Question: I have following JSON API, permanently provided by the Swiss Government.
<URL>
I am trying to list some content that does not appear in the first level - in my case some voting statistics ('jaStimmenInProzent') of every vote ('vorlagenId'):

I am using <URL>:
'''
import useSWR from "swr";
import "./styles.css";
const fetcher = (...args) => fetch(...args).then((response) => response.json());
export default function App() {
const { data, error } = useSWR(
"https://app-prod-static-voteinfo.s3.eu-central-1.amazonaws.com/v1/ogd/sd-t-17-02-20201129-eidgAbstimmung.json",
fetcher
);
if (error) return <h1>this is an error: {error}</h1>;
return (
<div className="App">
{data ? (
data.map((vorlagen) => <h1>{vorlagenId}</h1>)
) : (
<h1>loading...</h1>
)}
</div>
);
}
'''
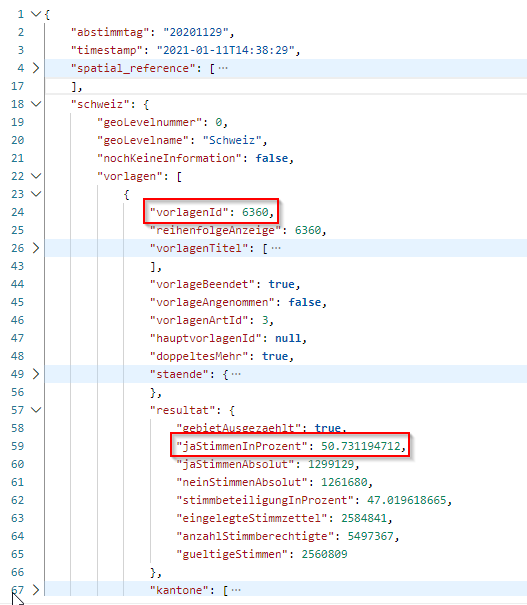
Answer: Your data contains 'schweiz' property which includes 'vorlgen' property which is an array. You won't be able to map directly on your 'data'.
You'd have to map over 'data.schweiz.vorlagen' which will eventually give you access to the required subproperties.
'''
{data ? (
data.schweiz.volragen.map((vorlagen) => (
<div>
<h1>{vorlgen.vorlagenId}</h1>
<h4>{volragen.resultat.jaStimmenInProzent}</h4>
</div>
))
) : (
<h1>loading...</h1>
)}
'''